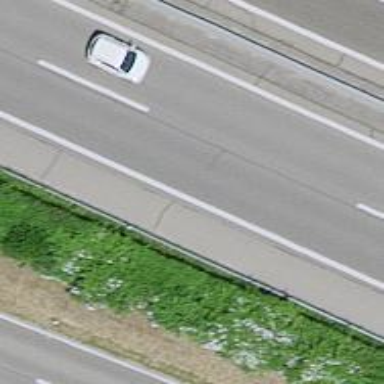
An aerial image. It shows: Motorway.